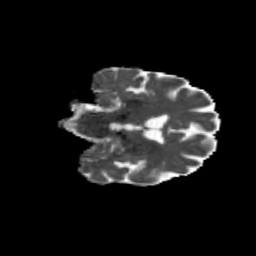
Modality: MD
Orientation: coronal
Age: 68
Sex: male
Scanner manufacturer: siemens
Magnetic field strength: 3 T
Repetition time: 4.71 s
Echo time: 0.0906 s